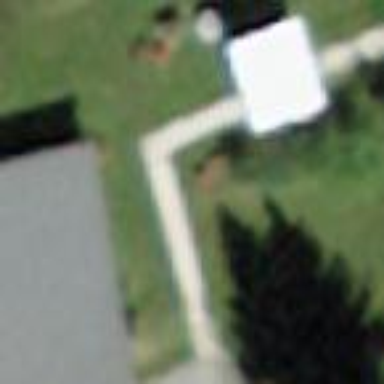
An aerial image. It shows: Garage with flat roof.